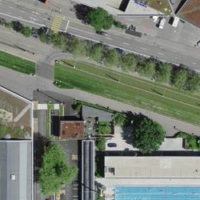
EUNIS habitat code: 53
Species observed at this site:
Cirsium arvense
Plantago major
Chenopodium giganteum
Taraxacum officinale
Chaenorhinum minus
Senecio vulgaris
Sedum album